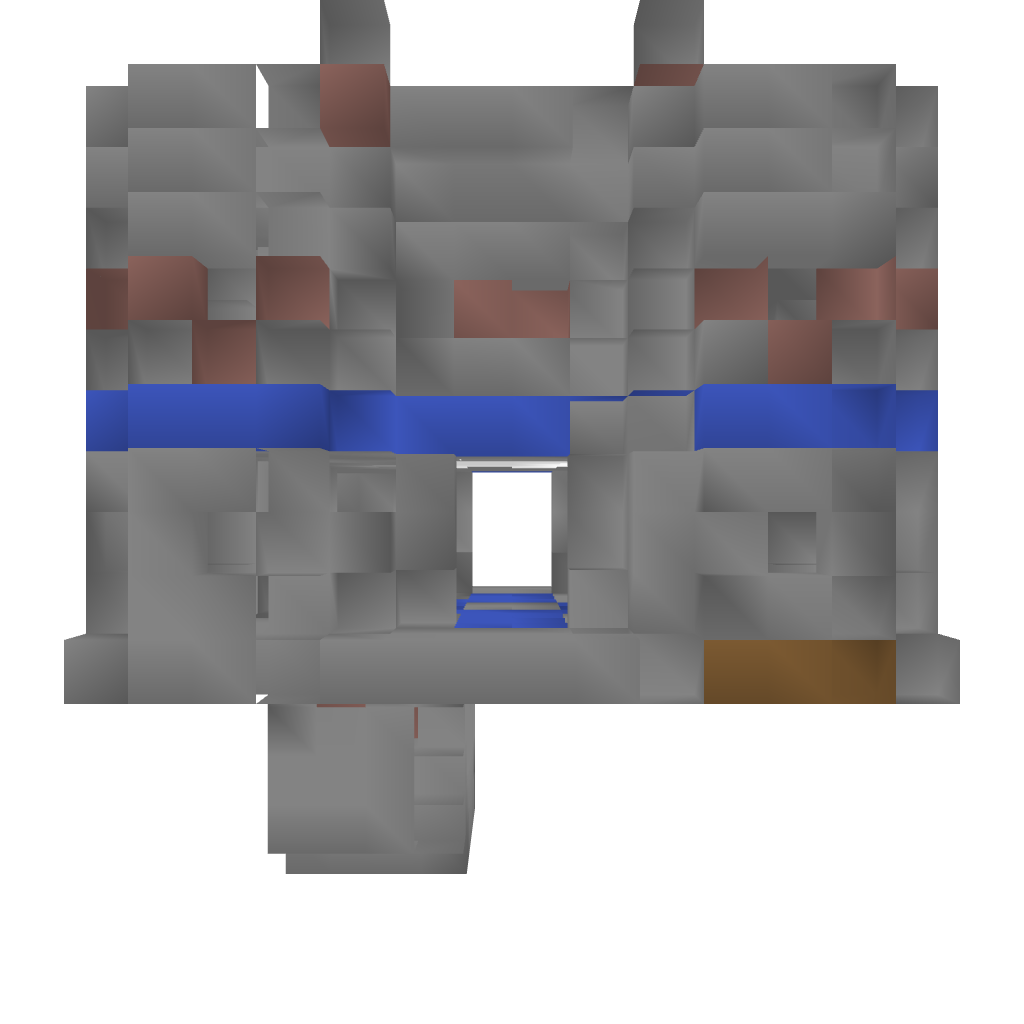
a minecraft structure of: PvP Tower [Blue]  13 blocks high 1 line of blue blocks in the middle of the structure